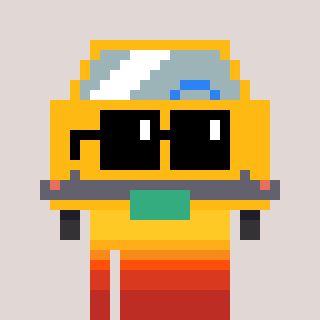
a pixel art character with square black sunglasses, a taxi-shaped head and a bluegrey-colored body on a warm background